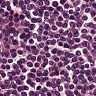
Metastatic tissue present: no